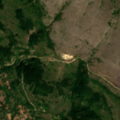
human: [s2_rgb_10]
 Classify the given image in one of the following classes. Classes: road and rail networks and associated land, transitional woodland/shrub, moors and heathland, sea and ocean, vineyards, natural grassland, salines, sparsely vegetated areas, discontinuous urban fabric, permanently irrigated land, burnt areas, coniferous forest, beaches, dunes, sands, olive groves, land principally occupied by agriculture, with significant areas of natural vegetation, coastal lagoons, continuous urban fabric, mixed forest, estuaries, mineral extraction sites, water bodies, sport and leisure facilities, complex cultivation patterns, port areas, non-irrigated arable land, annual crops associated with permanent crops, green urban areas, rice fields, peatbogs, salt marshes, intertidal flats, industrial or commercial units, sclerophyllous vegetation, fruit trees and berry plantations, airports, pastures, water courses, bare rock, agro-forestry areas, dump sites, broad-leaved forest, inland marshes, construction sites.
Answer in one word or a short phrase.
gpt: complex cultivation patterns, land principally occupied by agriculture, with significant areas of natural vegetation, broad-leaved forest, natural grassland, transitional woodland/shrub